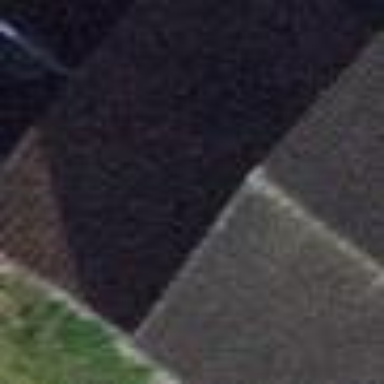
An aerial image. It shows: View of roof of building.